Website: home-depot
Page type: cart
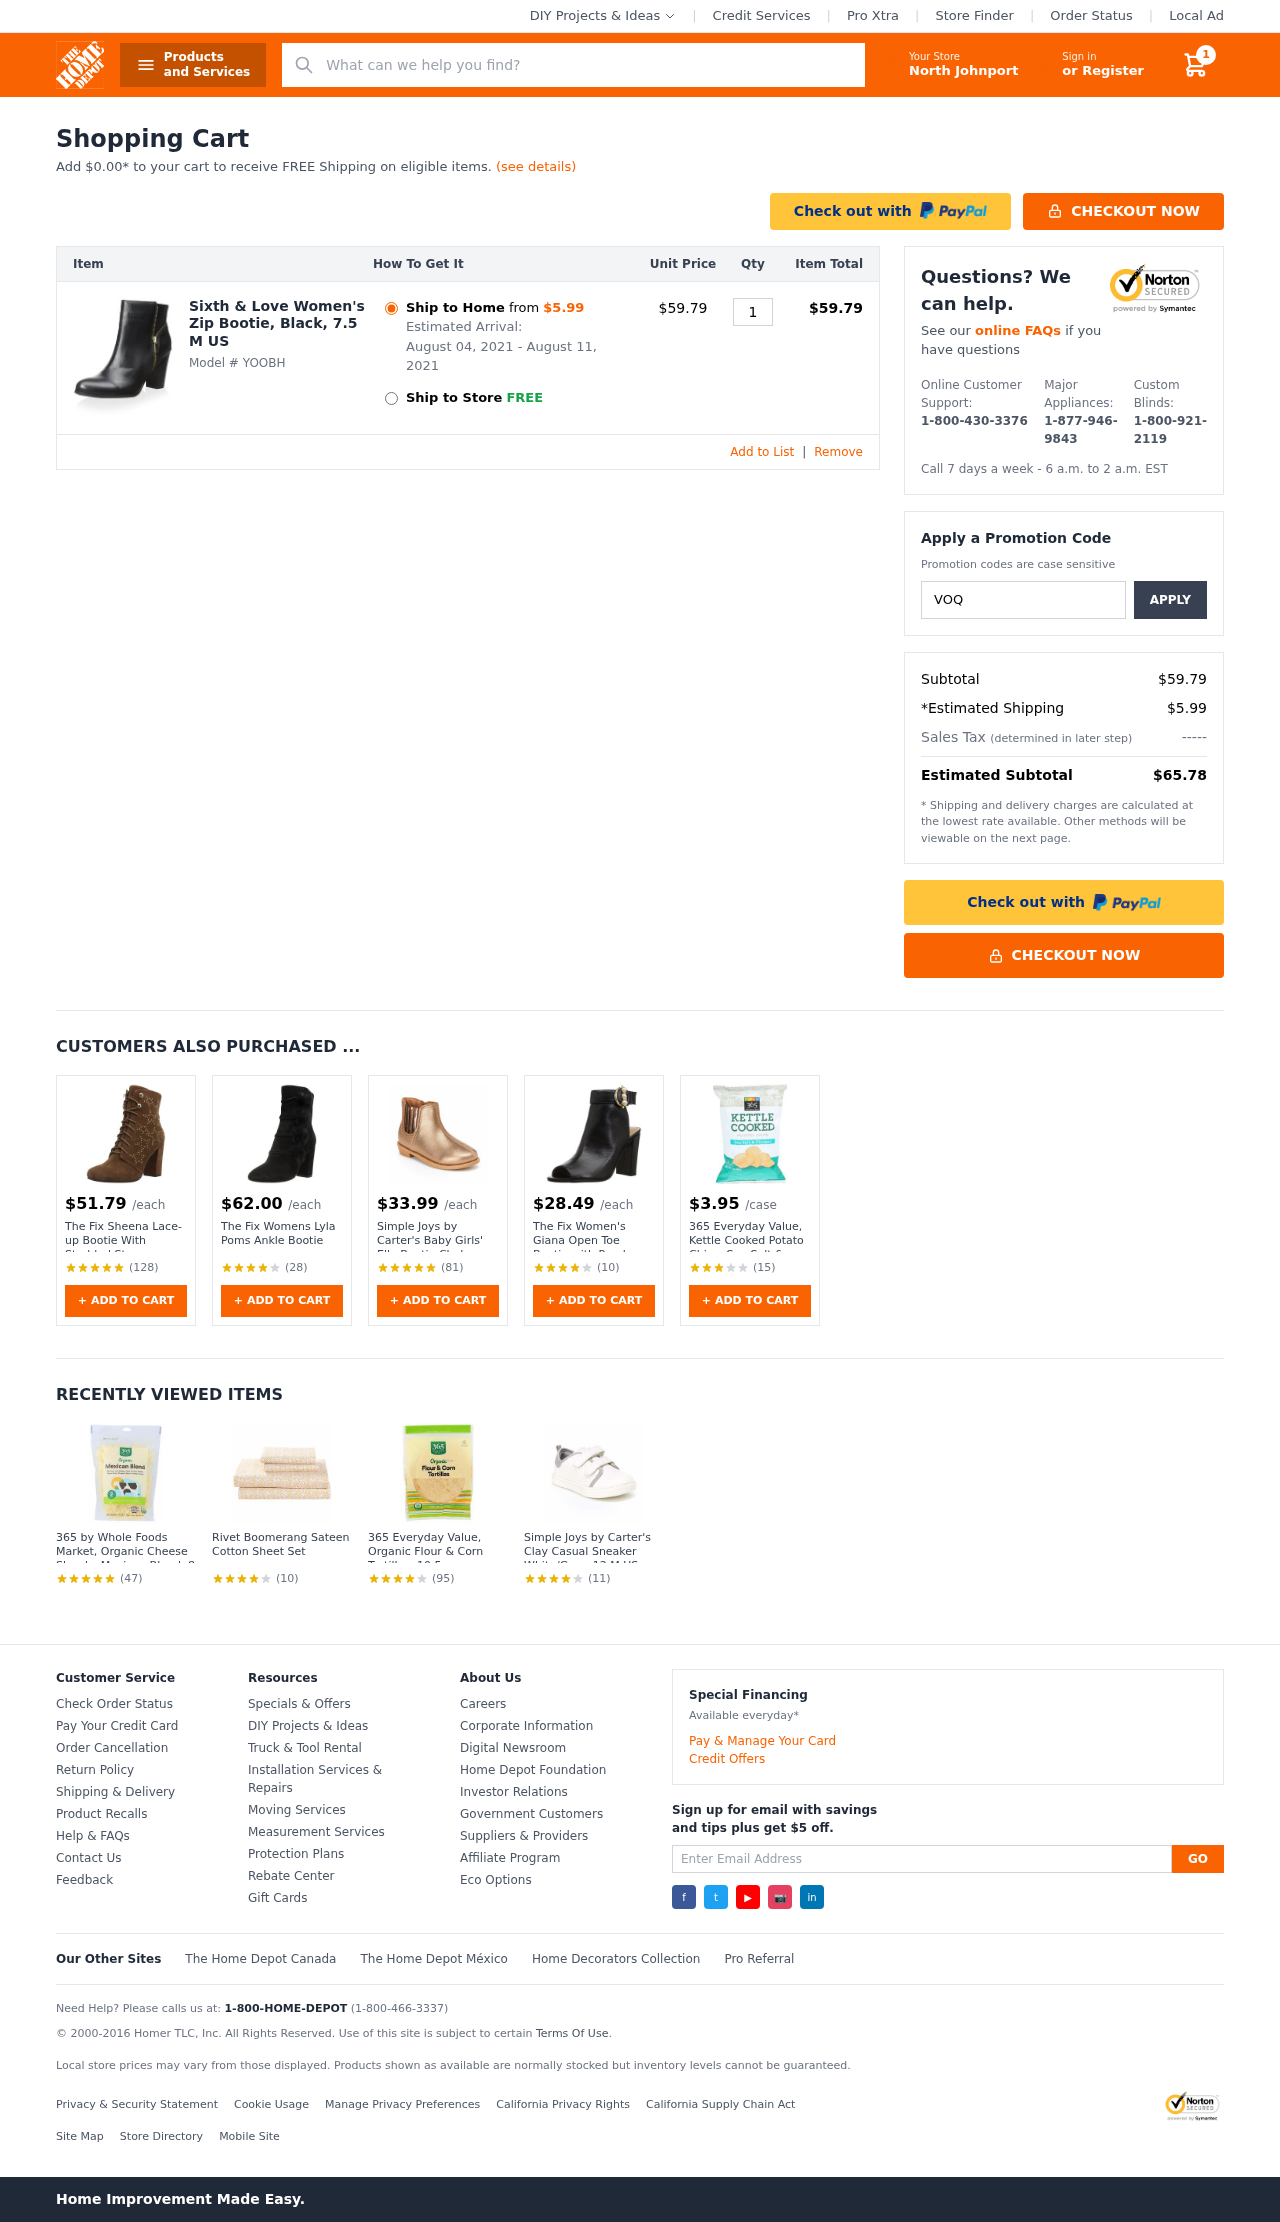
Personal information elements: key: PII_CITY
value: North Johnport
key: PII_PROMO_CODE
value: VOQN24
Product elements: key: PRODUCT1_NAME
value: Sixth & Love Women's Zip Bootie, Black, 7.5 M US
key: PRODUCT1_PRICE
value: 59.79
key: PRODUCT1_QUANTITY
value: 1
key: PRODUCT2_PRICE
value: $51.79
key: PRODUCT2_NAME
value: The Fix Sheena Lace-up Bootie With Studded Star Embellishment Fashion Boot, Bourbon Suede, 7.5 M US
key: PRODUCT2_NUM_RATINGS
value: (128)
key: PRODUCT3_PRICE
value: $62.00
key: PRODUCT3_NAME
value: The Fix Womens Lyla Poms Ankle Bootie
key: PRODUCT3_NUM_RATINGS
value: (28)
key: PRODUCT4_PRICE
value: $33.99
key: PRODUCT4_NAME
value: Simple Joys by Carter's Baby Girls' Ella Bootie Chelsea Boot, Tan, 6 M US Toddler
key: PRODUCT4_NUM_RATINGS
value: (81)
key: PRODUCT5_PRICE
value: $28.49
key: PRODUCT5_NAME
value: The Fix Women's Giana Open Toe Bootie with Pearl Buckle, black leather, 9 B US
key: PRODUCT5_NUM_RATINGS
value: (10)
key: PRODUCT6_PRICE
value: $3.95
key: PRODUCT6_NAME
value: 365 Everyday Value, Kettle Cooked Potato Chips, Sea Salt & Vinegar, 5 oz
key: PRODUCT6_NUM_RATINGS
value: (15)
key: PRODUCT7_NAME
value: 365 by Whole Foods Market, Organic Cheese Shreds, Mexican Blend, 8 Ounce
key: PRODUCT7_NUM_RATINGS
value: (47)
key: PRODUCT8_NAME
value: Rivet Boomerang Sateen Cotton Sheet Set
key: PRODUCT8_NUM_RATINGS
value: (10)
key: PRODUCT9_NAME
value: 365 Everyday Value, Organic Flour & Corn Tortillas, 10.5 oz
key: PRODUCT9_NUM_RATINGS
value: (95)
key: PRODUCT10_NAME
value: Simple Joys by Carter's Clay Casual Sneaker White/Grey, 12 M US Little Kid
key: PRODUCT10_NUM_RATINGS
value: (11)
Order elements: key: ORDER_NUM_ITEMS
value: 1
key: AMOUNT_TO_FREE_SHIPPING
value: $0.00
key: ORDER_SHIPPING_DATE
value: August 04, 2021
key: ORDER_DELIVERY_DATE
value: August 11, 2021
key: ORDER_ITEM_TOTAL
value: $59.79
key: ORDER_SUBTOTAL
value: $59.79
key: ORDER_SHIPPING_COST
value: $5.99
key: ORDER_TOTAL
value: $65.78
Search elements: key: HEADER_SEARCH
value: What can we help you find?